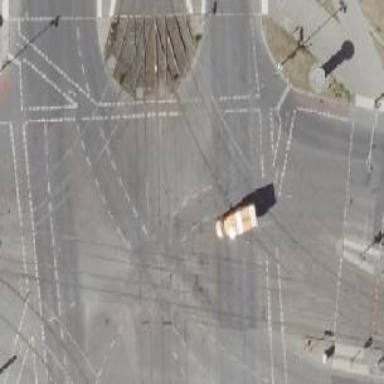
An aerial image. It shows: Tram level crossing on the railway.